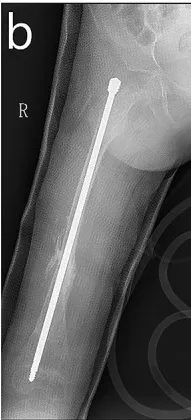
Radiograph of fractures in lower extremity. (b) Nailing of the right femur.
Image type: radiology (x_ray)